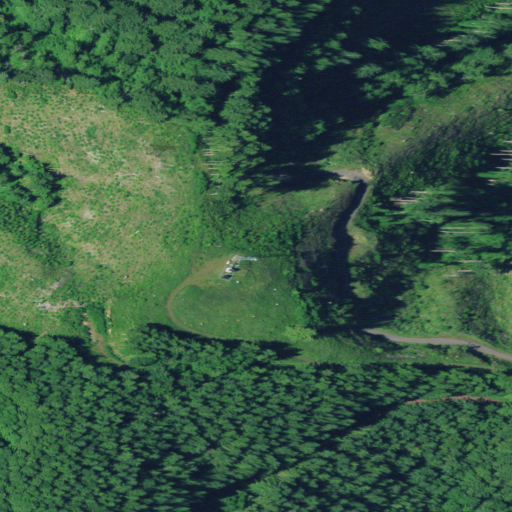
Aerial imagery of mountain in Oregon named Dear Mountain containing evergreen forest, shrub, open development, and mixed forest